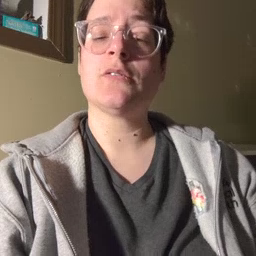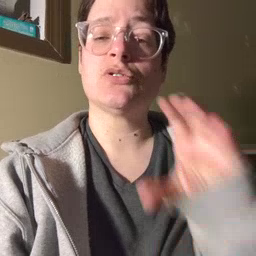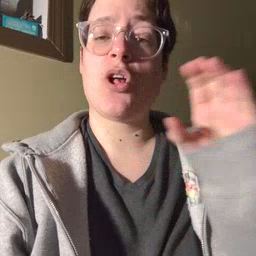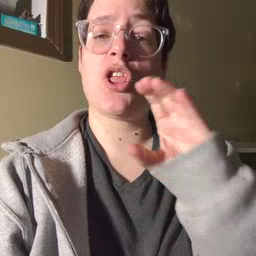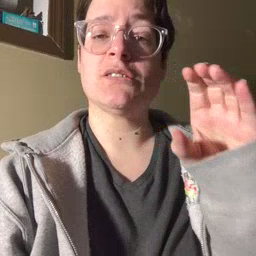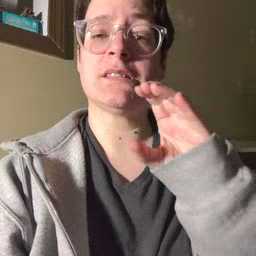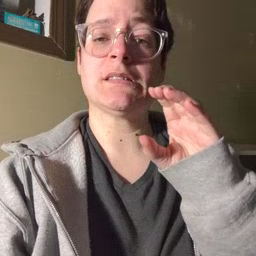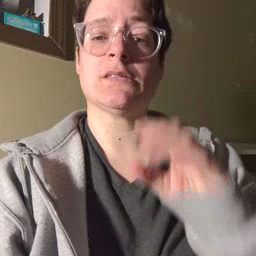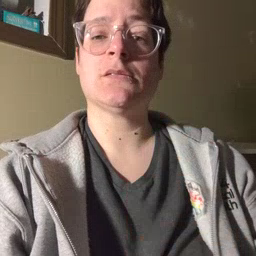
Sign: chocolate